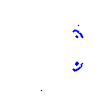
Particle: pion